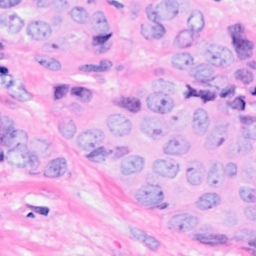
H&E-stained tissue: Breast